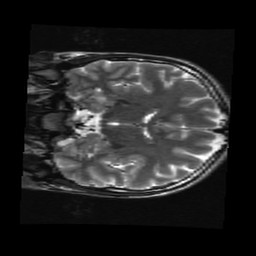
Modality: T2w
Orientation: coronal
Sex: male
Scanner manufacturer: ge
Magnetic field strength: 3 T
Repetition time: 5 s
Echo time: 0.101 s